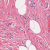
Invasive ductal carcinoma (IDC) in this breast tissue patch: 0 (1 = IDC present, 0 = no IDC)